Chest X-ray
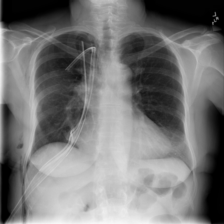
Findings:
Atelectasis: positive
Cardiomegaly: negative
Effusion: negative
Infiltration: positive
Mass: negative
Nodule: negative
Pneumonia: negative
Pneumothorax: positive
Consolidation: negative
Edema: negative
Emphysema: positive
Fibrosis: negative
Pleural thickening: negative
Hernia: negative